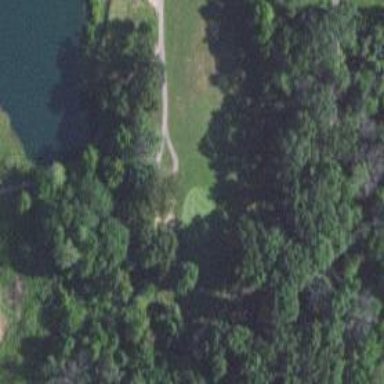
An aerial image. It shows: View of golf hole.